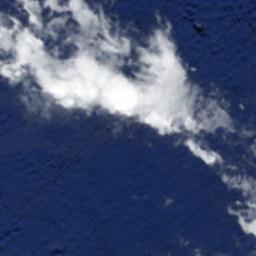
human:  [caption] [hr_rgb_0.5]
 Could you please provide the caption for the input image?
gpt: A large cloud of white clouds floated over the farmland .

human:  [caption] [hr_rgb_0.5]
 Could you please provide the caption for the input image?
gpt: The white cloud is above blue sea .

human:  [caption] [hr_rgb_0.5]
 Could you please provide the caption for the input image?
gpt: White clouds on blue sea .

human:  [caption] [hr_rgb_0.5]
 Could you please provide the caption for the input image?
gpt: The cumulus clouds are located above the surface of the sea .

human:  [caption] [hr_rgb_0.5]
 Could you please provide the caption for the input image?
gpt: There are thick white clouds over a blue sea .